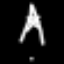
Label: The Eiffel Tower